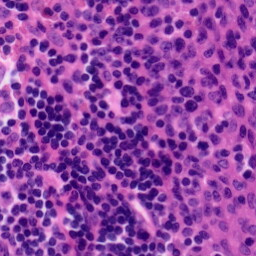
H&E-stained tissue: Tonsil